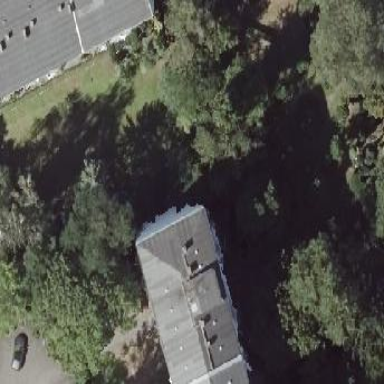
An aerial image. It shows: Hipped roof on apartment building.